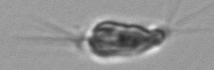
Label: Chrysochromulina